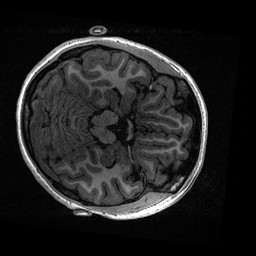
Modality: T1w
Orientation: axial
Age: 18
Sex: female
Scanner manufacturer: ge
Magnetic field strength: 3 T
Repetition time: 0.006952 s
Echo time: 0.00292 s